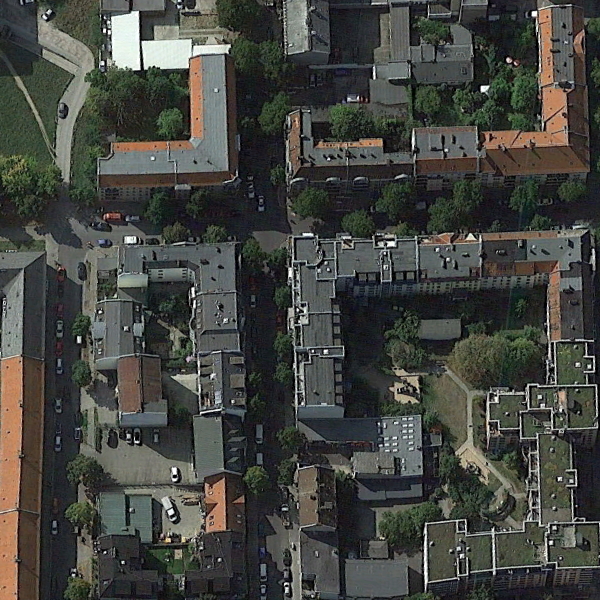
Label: DenseResidential